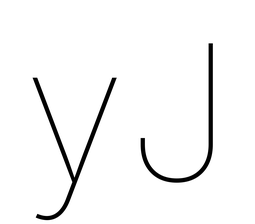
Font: Inter_Thin